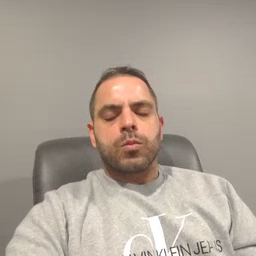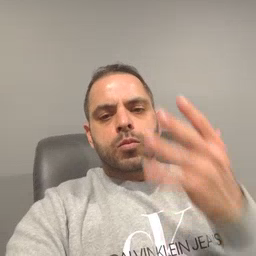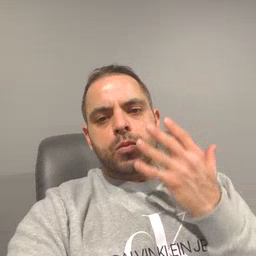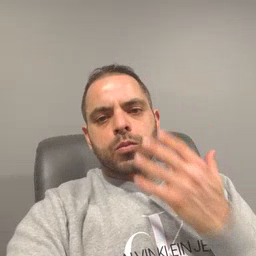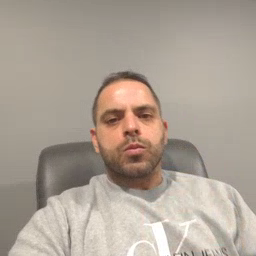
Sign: sad